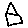
Label: house